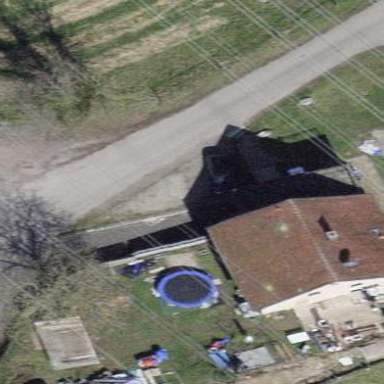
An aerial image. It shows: Detached building with gabled roof.